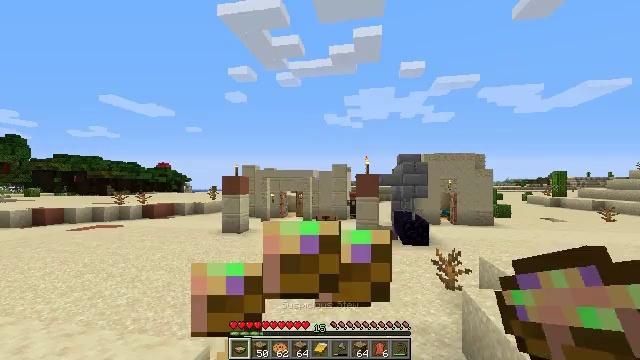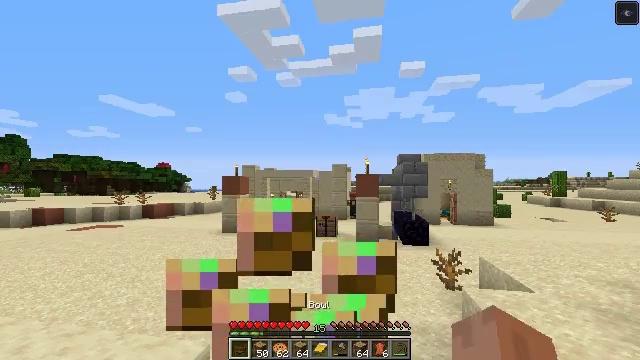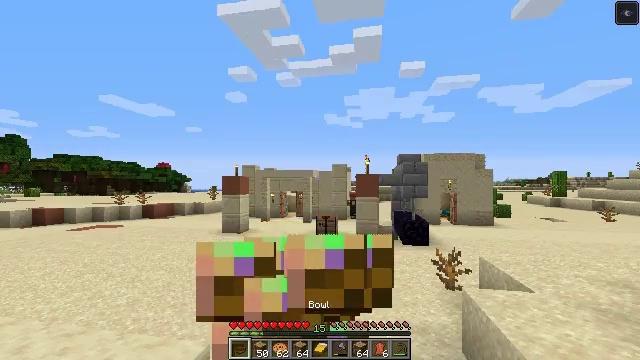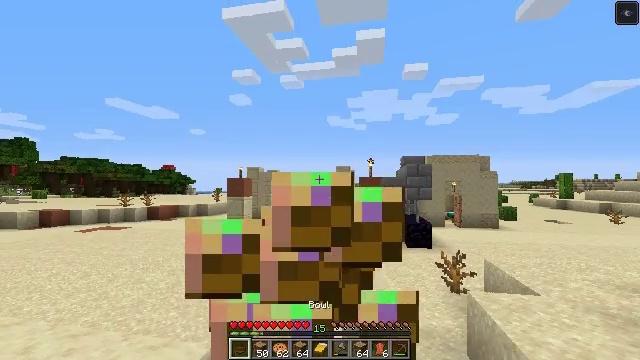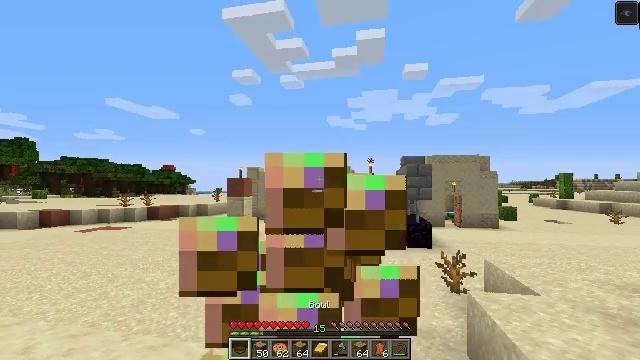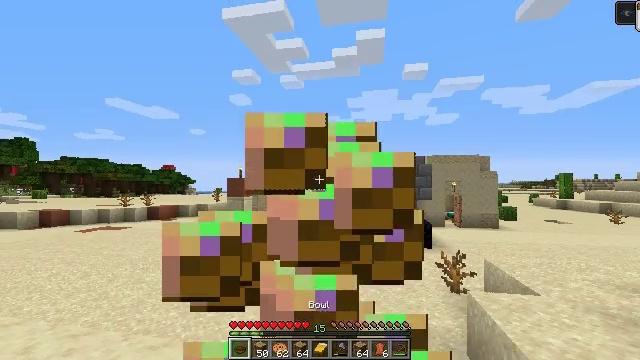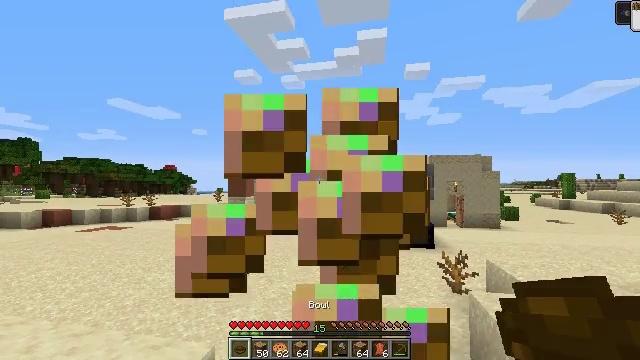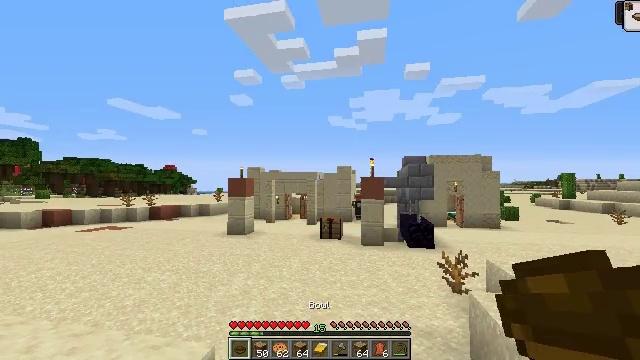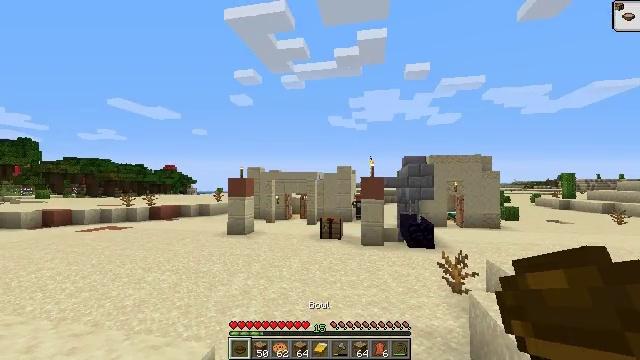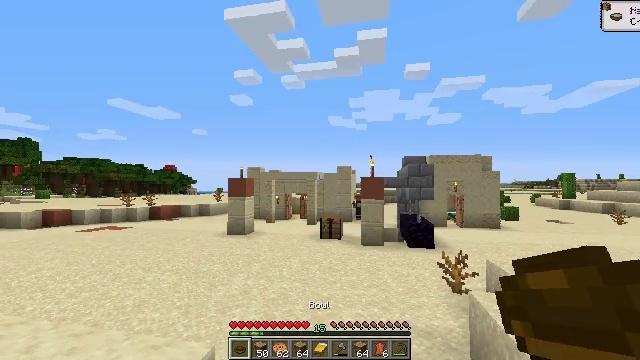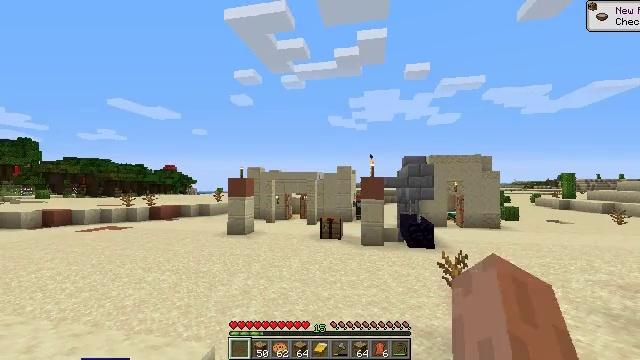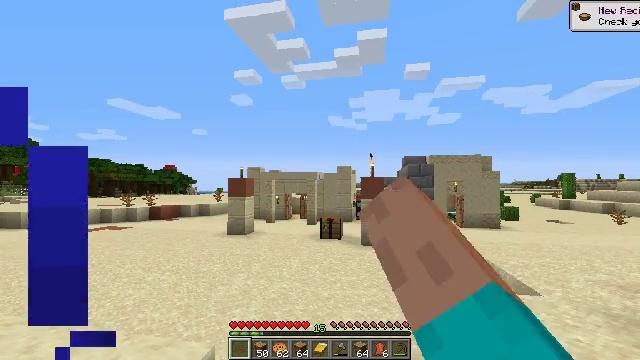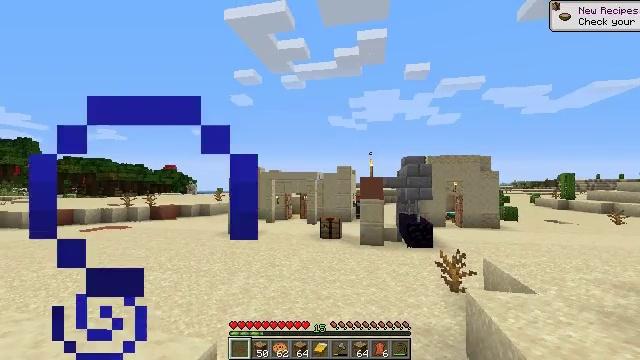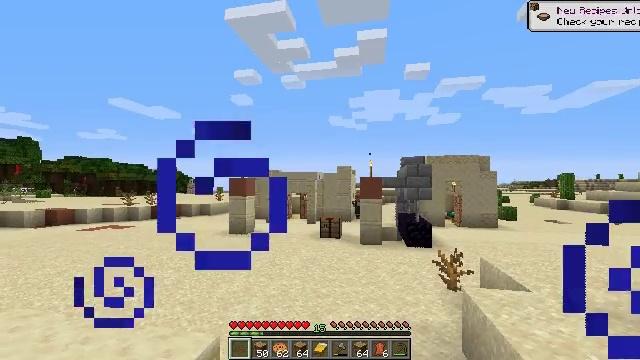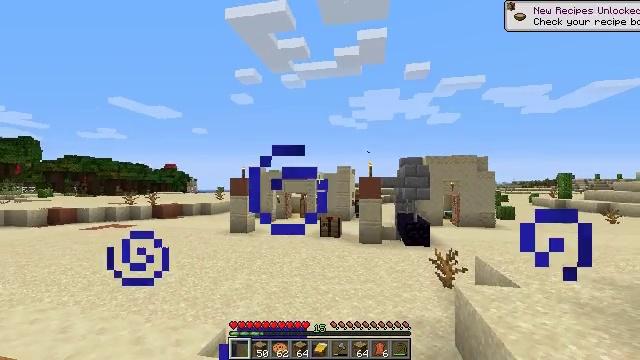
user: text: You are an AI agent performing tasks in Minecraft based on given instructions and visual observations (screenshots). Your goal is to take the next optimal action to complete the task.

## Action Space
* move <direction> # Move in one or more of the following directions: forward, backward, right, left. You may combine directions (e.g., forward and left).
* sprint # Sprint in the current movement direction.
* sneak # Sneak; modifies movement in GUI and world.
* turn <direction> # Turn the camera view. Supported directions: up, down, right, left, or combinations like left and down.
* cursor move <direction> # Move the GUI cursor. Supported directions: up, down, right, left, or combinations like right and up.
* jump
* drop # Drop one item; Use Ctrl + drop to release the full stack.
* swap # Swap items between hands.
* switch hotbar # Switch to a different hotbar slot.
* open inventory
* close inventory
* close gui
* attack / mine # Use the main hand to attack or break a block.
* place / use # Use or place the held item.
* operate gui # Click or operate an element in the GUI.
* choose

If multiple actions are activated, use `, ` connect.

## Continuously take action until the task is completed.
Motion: motion action
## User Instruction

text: Drop a bowl.
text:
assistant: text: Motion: use / place
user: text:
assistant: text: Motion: use / place
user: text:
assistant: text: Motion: use / place
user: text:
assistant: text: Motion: use / place
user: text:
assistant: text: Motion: use / place
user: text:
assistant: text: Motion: use / place
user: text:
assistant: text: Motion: use / place
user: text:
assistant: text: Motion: use / place
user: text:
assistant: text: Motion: use / place
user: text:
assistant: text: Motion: drop
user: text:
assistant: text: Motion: drop
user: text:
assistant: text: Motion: move back, drop
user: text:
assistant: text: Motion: move back, drop
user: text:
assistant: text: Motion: move back
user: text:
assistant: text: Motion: no_op